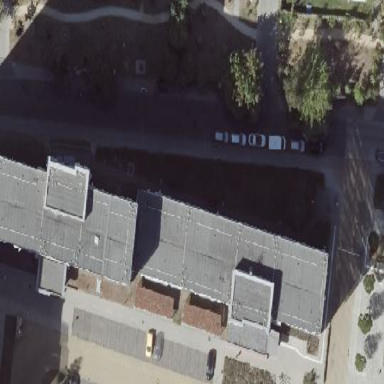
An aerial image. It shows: Part of building.